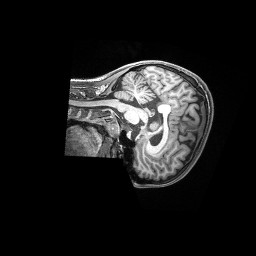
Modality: T1w
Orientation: sagittal
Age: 20
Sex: female
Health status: healthy
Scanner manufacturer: siemens
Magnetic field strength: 3 T
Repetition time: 2.4 s
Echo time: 0.00228 s